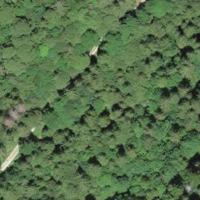
EUNIS habitat code: 43
Species observed at this site:
Lathyrus vernus